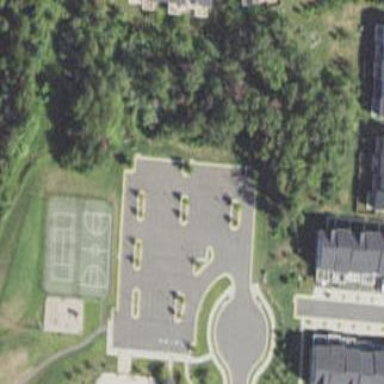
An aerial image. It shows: Parking area with asphalt surface.